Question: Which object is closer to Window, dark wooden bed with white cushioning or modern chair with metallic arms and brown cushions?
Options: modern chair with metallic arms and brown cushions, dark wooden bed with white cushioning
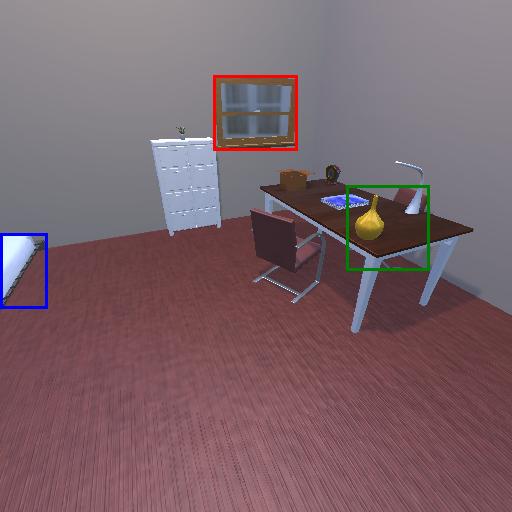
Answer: modern chair with metallic arms and brown cushions